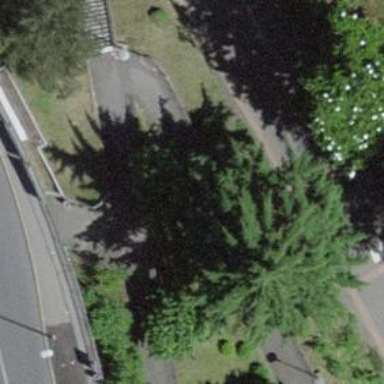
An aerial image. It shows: Footway tunnel.